Question: How can I align my checkbox to the right and the content to the left?
Below is my code for the checkbox.
'''
<StackPanel Orientation="Vertical" Grid.Row="10" Grid.ColumnSpan="2" Margin="0,0,250,0" >
<CheckBox x:Name="chkBoxWelcomeGift" FlowDirection="RightToLeft" HorizontalAlignment="Right">
<CheckBox.Resources>
<Style TargetType="{x:Type Path}">
<Setter Property="FlowDirection" Value="LeftToRight"/>
</Style>
</CheckBox.Resources>
</CheckBox>
<CheckBox x:Name="chkBoxBirthdayCoupon" FlowDirection="RightToLeft" HorizontalAlignment="Right">
<CheckBox.Resources>
<Style TargetType="{x:Type Path}">
<Setter Property="FlowDirection" Value="LeftToRight"/>
</Style>
</CheckBox.Resources>
</CheckBox>
<CheckBox x:Name="chkBoxB1G1" FlowDirection="RightToLeft" HorizontalAlignment="Right">
<CheckBox.Resources>
<Style TargetType="{x:Type Path}">
<Setter Property="FlowDirection" Value="LeftToRight"/>
</Style>
</CheckBox.Resources>
</CheckBox>
</StackPanel>
'''
Here is the result of the code.

I've try 'HorizontalContentAlignment="Left">' in the checkbox but it seem like didn't work. Any help will be appreciated, thanks.
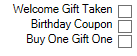
Answer: In check box or radio button by default the content will come in right if you want it appear left, either you have to ovveride the control template and make it as you want or you can use 2 controls in combination as below
'''
<Wrappanel>
<Label/>
<Checkbox/>
</Wrappanel>
'''